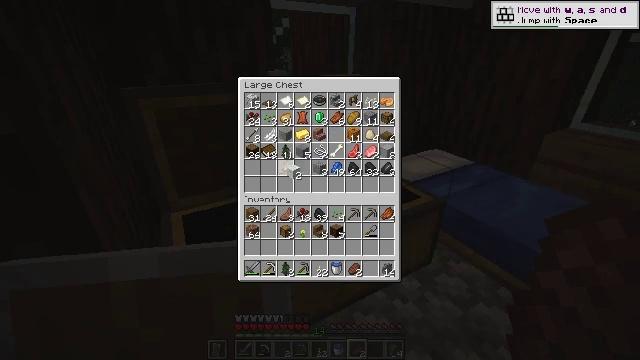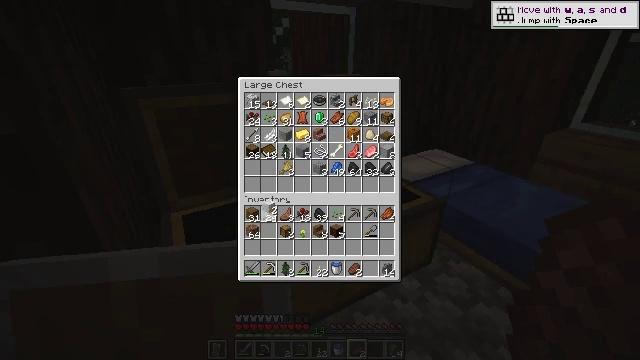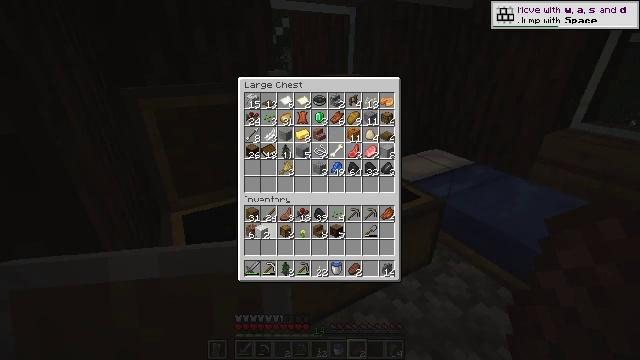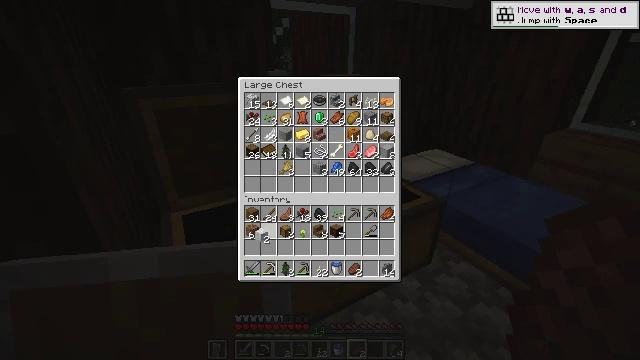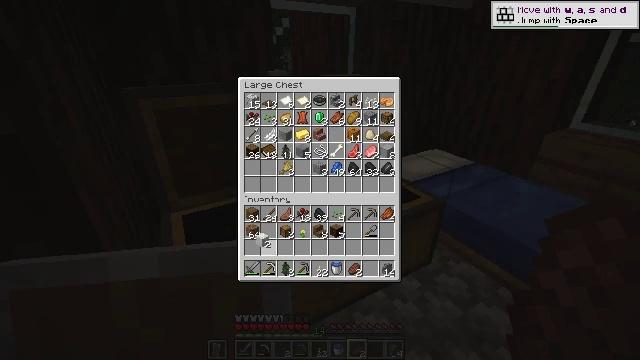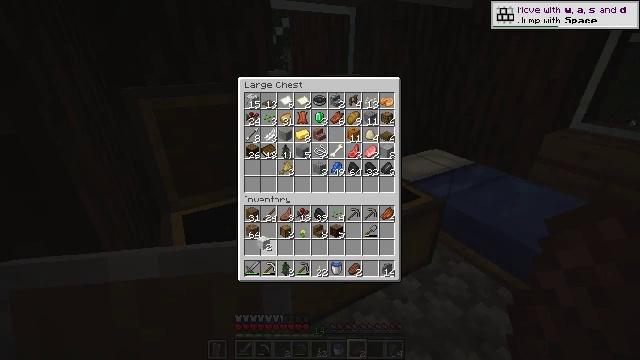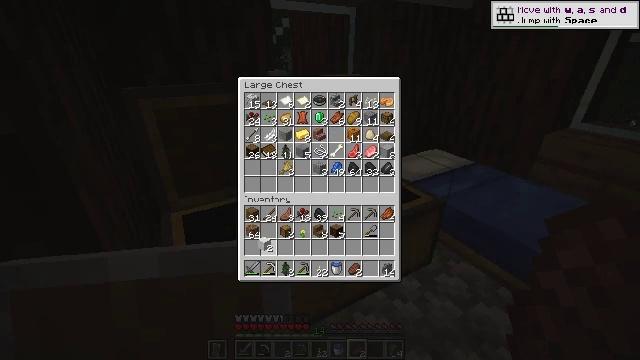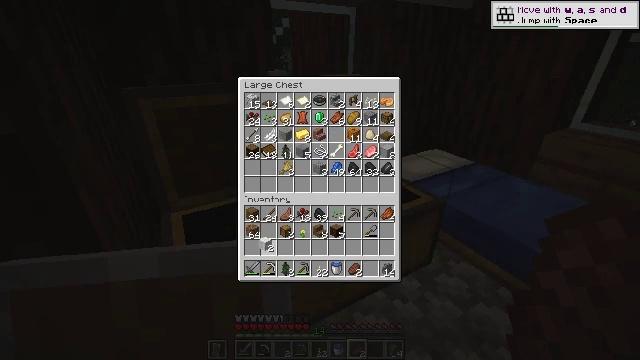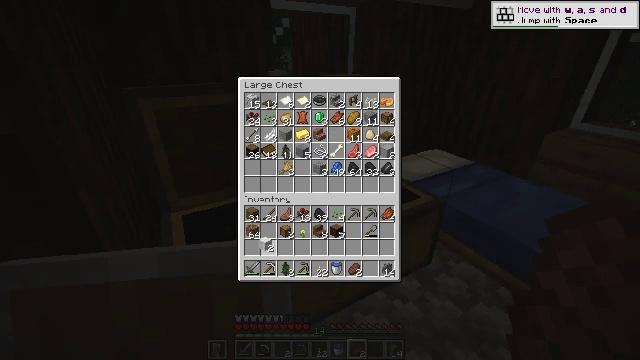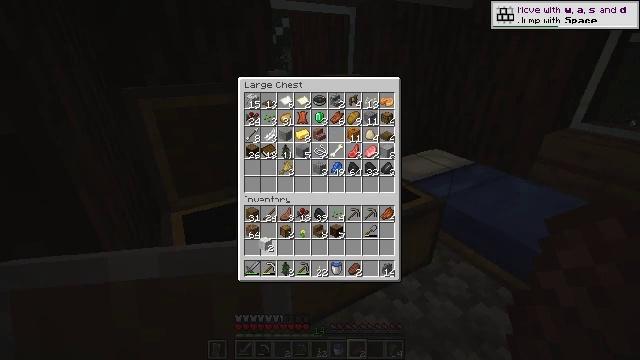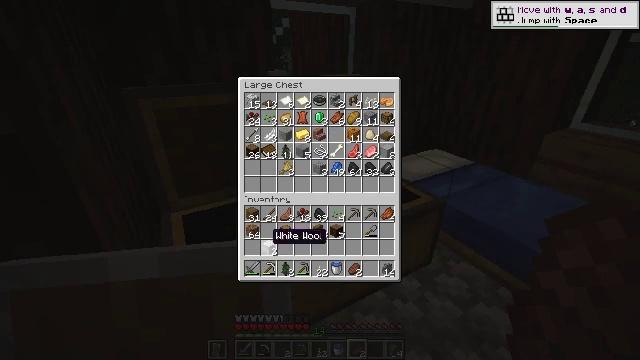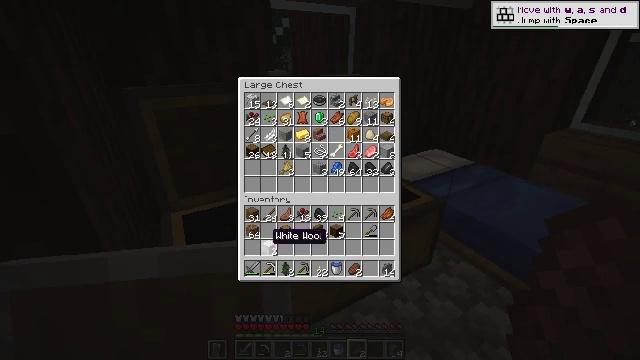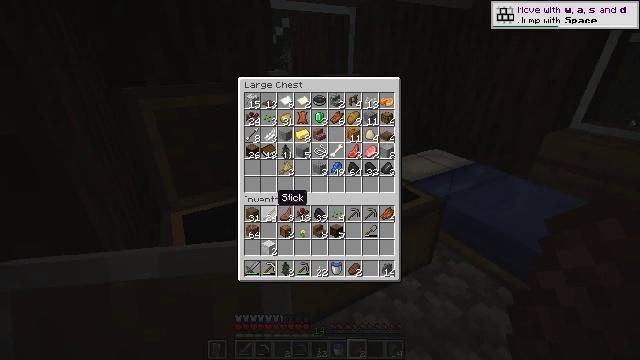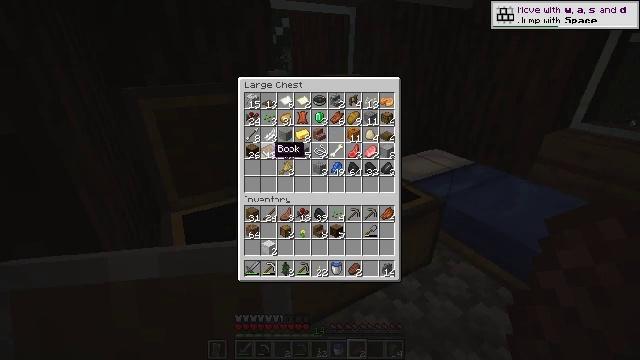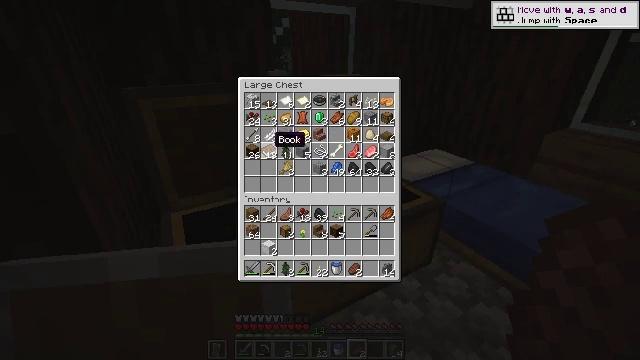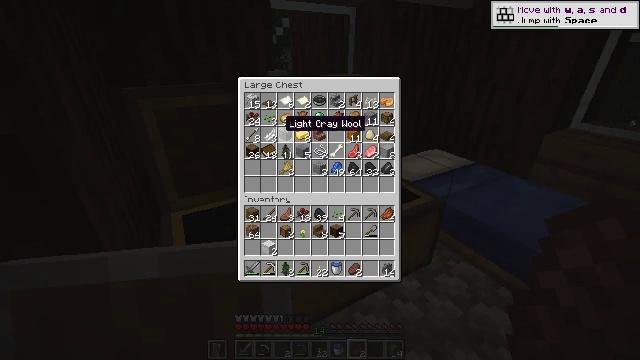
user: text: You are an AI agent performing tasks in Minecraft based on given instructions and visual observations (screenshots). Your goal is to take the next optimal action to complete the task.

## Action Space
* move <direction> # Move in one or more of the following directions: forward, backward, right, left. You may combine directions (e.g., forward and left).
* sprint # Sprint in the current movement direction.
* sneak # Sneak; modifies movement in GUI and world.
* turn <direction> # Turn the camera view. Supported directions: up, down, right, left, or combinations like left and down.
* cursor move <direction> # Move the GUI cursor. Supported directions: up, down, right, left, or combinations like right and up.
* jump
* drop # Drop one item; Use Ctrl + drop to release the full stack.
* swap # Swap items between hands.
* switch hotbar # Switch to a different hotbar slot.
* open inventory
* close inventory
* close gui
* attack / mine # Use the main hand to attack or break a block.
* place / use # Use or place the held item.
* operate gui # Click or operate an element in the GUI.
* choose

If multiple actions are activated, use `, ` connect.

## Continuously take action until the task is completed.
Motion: motion action
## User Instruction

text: Obtain blue dye by crafting it.
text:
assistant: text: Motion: cursor move left and down
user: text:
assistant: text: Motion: cursor move left and down
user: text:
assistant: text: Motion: no_op
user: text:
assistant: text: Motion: no_op
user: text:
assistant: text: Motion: no_op
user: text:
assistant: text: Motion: no_op
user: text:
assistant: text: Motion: no_op
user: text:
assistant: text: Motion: operate gui
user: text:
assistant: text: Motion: operate gui
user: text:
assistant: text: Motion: no_op
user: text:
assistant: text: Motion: no_op
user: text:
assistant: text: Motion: cursor move up
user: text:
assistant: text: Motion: cursor move up
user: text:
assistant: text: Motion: cursor move up
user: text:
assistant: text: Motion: cursor move right and up
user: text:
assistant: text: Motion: cursor move right and up
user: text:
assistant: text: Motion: cursor move right
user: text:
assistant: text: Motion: cursor move right
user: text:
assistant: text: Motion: no_op
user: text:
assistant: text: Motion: no_op
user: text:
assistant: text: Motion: cursor move down
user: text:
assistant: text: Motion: cursor move right and down
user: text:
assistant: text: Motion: no_op
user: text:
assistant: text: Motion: no_op
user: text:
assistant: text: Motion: no_op
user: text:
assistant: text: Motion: no_op
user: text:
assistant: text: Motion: no_op
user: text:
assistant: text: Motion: no_op
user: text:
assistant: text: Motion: no_op
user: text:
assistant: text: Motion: no_op